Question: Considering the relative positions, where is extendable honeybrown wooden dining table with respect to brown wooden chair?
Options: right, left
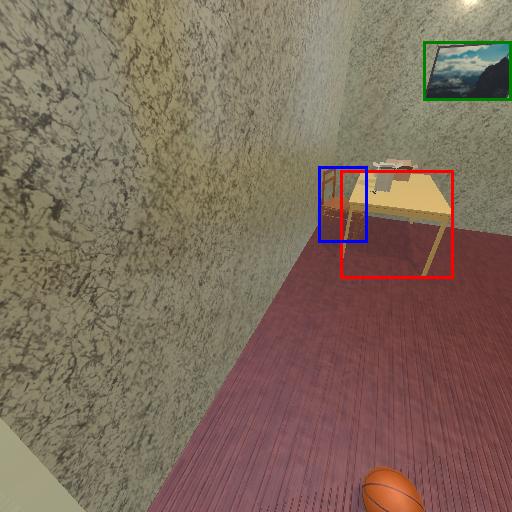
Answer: right